Question: I have a Windows library developed in C++ that uses ATL collections, ATL CString and COM interfaces with CComPtr heavily. I removed all non-winrt-allowed API calls from the library, and it builds fine, so I wrapped the library in a C++/CX ref-class and I am trying to use it from a Windows Store App. The application runs fine, but the Win-Store App certification fails with the following error:
> Error Found: The supported APIs test detected the following errors:
API GetModuleHandleW in kernel32.dll is not supported for this
application type. MyLibrary.dll calls this API. API
InitializeCriticalSectionAndSpinCount in kernel32.dll is not supported
for this application type. MyLibrary.dll calls this API.
The VS project for my library is configured for Windows Store with the following settings:

These settings activate/deactivate the required macros (WINAPI_FAMILY as WINAPI_FAMILY_APP for example) in the SDK as expected.
I am 100% sure I am not calling GetModuleHandleW or InitializeCriticalSectionAndSpinCount in my library, so I thought this issue must be coming from a method of some ATL class that was not filtered properly in the Windows 8 SDK.
Diving into ATL header files was not very useful, since everything properly filtered there, for example see this fragment from ATL::CComCriticalSection::Init
'''
#if !defined(_ATL_USE_WINAPI_FAMILY_DESKTOP_APP) || defined(_ATL_STATIC_LIB_IMPL)
if (!_AtlInitializeCriticalSectionEx(&m_sec, 0, 0))
#else
if (!InitializeCriticalSectionAndSpinCount(&m_sec, 0))
#endif
'''
In order to prove my theory, I took an hex-editor and edited out GetModuleHandleW from my Kernel32.lib file, which gives me the following linking error:
> atls.lib(atlwinverapi.obj) : error LNK2001: unresolved external symbol
__imp__GetModuleHandleW@4
So it seems my theory is not wrong. Note that I am doing all this using release builds, since debug builds do not pass the certification.
Now the question:
Same question in <URL>
I have added a <URL> with a small sample code that reproduces this issue.
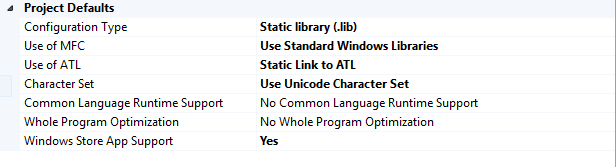
Answer: Here is what I guess. Look at the file atlwinverapi.h. There the macro _ATL_NTDDI_MIN is conditionally defined one way for x86/x64 and another way for ARM.
I think this might have changed during the recent VSUpdate that added XP support. Now in the file atlwinverapi.cpp (which goes into atls.lib I guess), in the method _AtlInitializeCriticalSectionEx, you will notice that it's calling InitializeCriticalSectionAndSpinCount if _ATL_NTDDI_MIN < NTDDI_VISTA.
I am assuming your building x86 or x64 that's why you are seeing this problem. If you build for ARM, you will not see this problem.
Of course you will not be able to run WACK on ARM but you can run dumpbin /imports on your binary and see if it still uses those non-compliant API.